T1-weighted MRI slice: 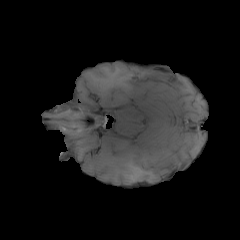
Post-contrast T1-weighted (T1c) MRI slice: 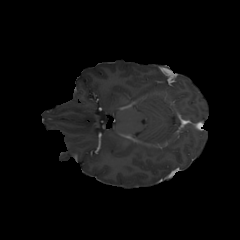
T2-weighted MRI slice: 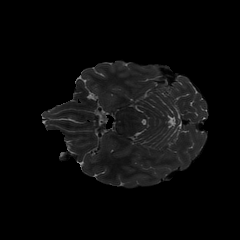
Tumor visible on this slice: no